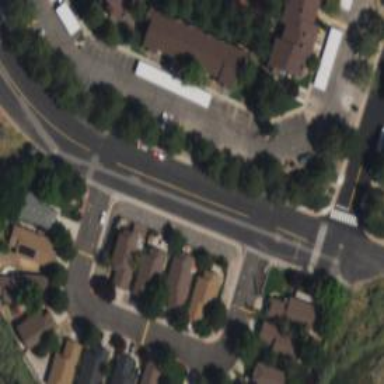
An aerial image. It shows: Residential road with asphalt surface and separate sidewalk.